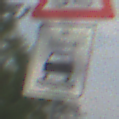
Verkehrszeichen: BeiNaesse
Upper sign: SchleuderOderRutschgefahr
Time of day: MorningAfternoon
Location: Outdoor (Nature)
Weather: PartlyCloudy
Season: NotSpecified
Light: Natural